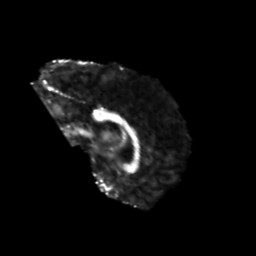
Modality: FA
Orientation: sagittal
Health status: healthy
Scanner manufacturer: philips
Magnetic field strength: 3 T
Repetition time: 6.964 s
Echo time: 0.092 s